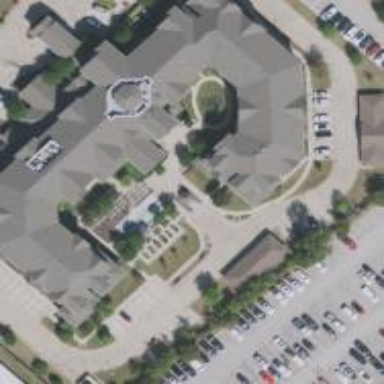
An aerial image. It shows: Nursing home building.